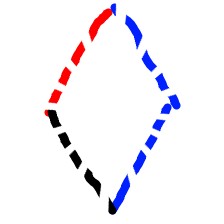
Shape: rhombus